Question: I'm working on some JavaScript code to render standard 2D SVG/Canvas elements (drawn with <URL> in an isometric view.
Say we have two rectangles drawn next to each other. I then have them redrawn at the correct angles (basically a 30 degree twist) for an isometric view.

()
My problem is I don't know how to properly translate all the individual elements so they "tile" correctly instead of just overlapping.
While actually using tiles would make things easier as I could just base any given tile's placement on the one before it, tiles won't work in this case. Everything is dynamic and will be more complex than simple x/y planes.
<URL> if there's any confusions as to how I want these objects to be placed.
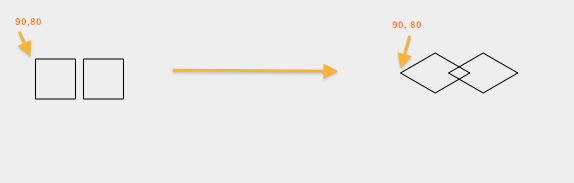
Answer: You shouldn't apply the transformation to the individual elements, but to the source elements as a collection. In Raphael, you could use something like
'''
var s = paper.set();
s.push(square1, square2);
'''
and now do the transformations without too much math, which is supposed to work like this:
'''
// s.clone(); // if you want to keep originals
s.rotate(45, 0, 0).scale(1, .7).translate(100, 0);
'''
(However, scaling of rotated items seems to be broken in RaphaelJS.)
Plain SVG example:
'''
<!DOCTYPE svg PUBLIC "-//W3C//DTD SVG 1.1//EN" "http://www.w3.org/Graphics/SVG/1.1/DTD/svg11.dtd">
<svg version="1.1" baseProfile="full" xmlns="http://www.w3.org/2000/svg" xmlns:xlink="http://www.w3.org/1999/xlink"
viewBox="-200,-<PHONE>,1000">
<title>Isometric</title>
<g id="source"> <!-- group -->
<circle cx="-50" cy="-50" r="50"/>
<rect width="100" height="100"/>
<rect width="100" height="100" x="101"/>
<rect width="100" height="100" x="50" y="-200"/>
</g>
<!-- make copy of group and apply transformations -->
<use xlink:href="#source" transform="translate(500) scale(1, .7) rotate(-45)"/>
</svg>
'''